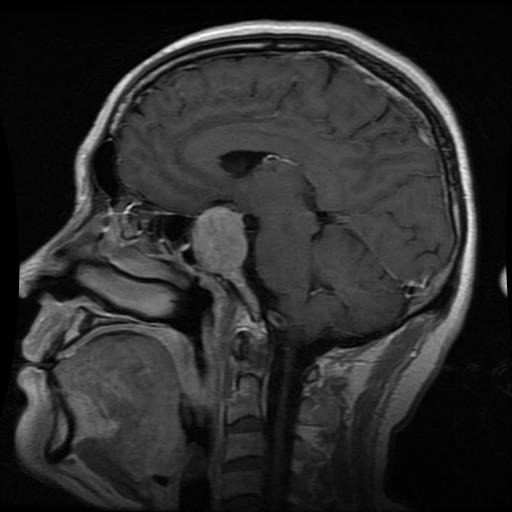
Label: pituitary